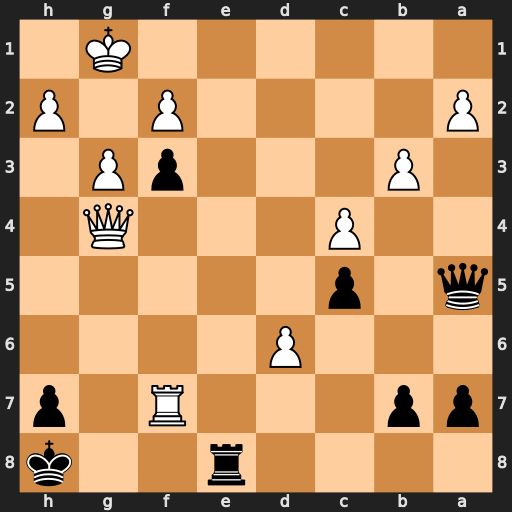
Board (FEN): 4r2k/pp3R1p/3P4/q1p5/2P3Q1/1P3pP1/P4P1P/6K1
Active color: b
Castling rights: -
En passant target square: -
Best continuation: Re1#